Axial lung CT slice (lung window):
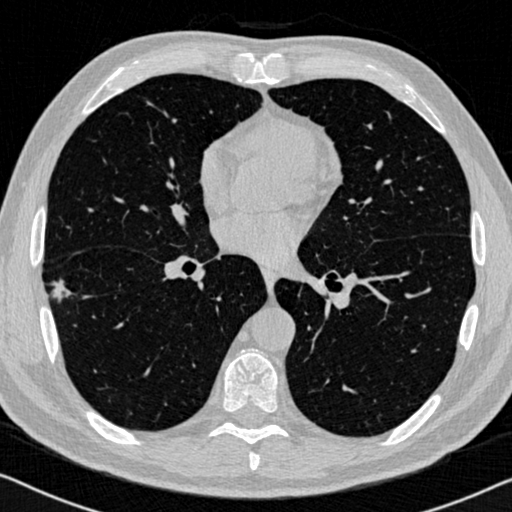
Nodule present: yes
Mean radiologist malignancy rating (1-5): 4.25